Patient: sex F, age 73
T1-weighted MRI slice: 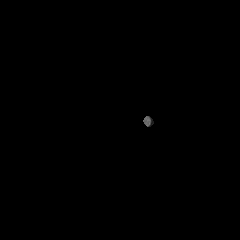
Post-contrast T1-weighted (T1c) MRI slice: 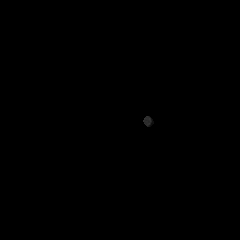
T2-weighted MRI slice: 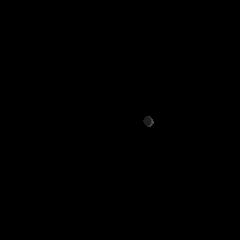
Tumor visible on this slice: no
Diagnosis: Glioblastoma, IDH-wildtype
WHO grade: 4